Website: lowes
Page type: customer-info-address
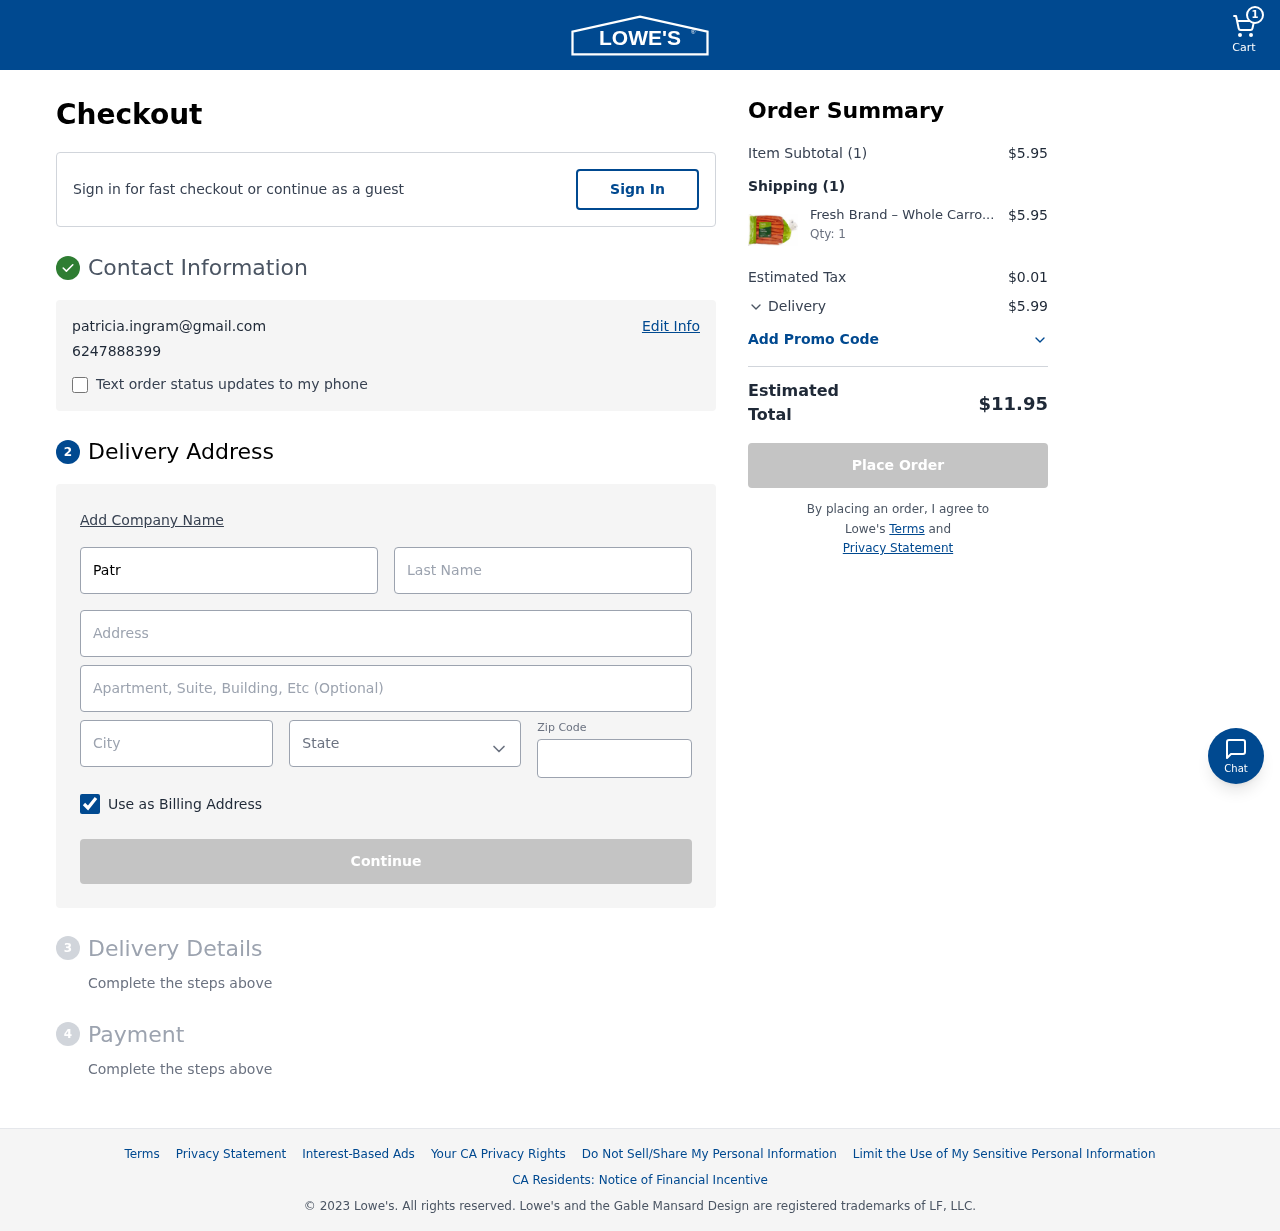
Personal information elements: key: PII_CITY
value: Alexisbury
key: PII_EMAIL
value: patricia.ingram@gmail.com
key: PII_FIRSTNAME
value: Patricia
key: PII_LASTNAME
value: Ingram
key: PII_PHONE
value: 6247888399
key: PII_POSTCODE
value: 64869
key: PII_STATE
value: Colorado
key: PII_STREET
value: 30468 Karen Rapids
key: PII_STREET2
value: Suite 313
Product elements: key: PRODUCT1_NAME
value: Fresh Brand – Whole Carrots, 5 lb
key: PRODUCT1_QUANTITY
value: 1
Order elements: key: ORDER_NUM_ITEMS
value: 1
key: ORDER_SUBTOTAL
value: $5.95
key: ORDER_NUM_ITEMS2
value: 1
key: ORDER_SUBTOTAL2
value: $5.95
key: ORDER_TAX
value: $0.01
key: ORDER_SHIPPING_COST
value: $5.99
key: ORDER_TOTAL
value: $11.95